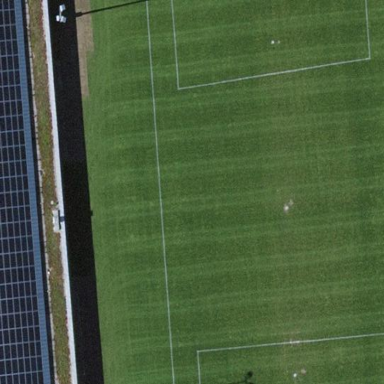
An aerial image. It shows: Multi-sport pitch with grass surface.